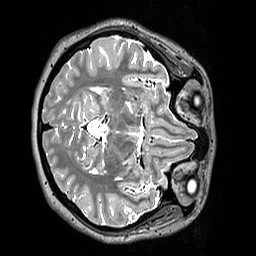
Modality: T2w
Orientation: axial
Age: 20
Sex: female
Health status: healthy
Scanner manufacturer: siemens
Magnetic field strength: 3 T
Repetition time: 3.2 s
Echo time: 0.412 s